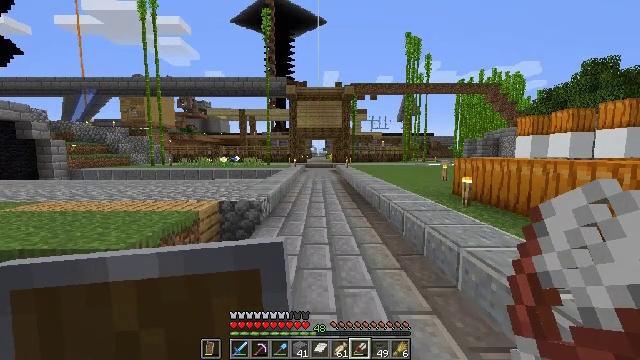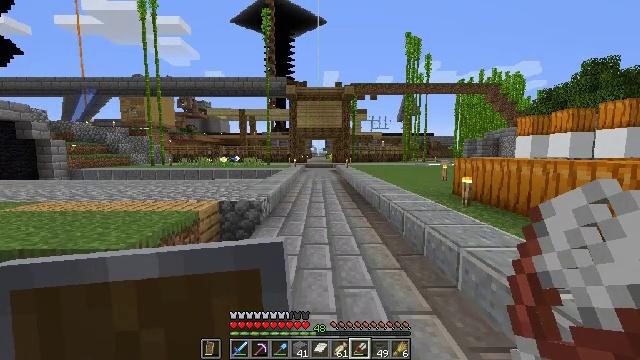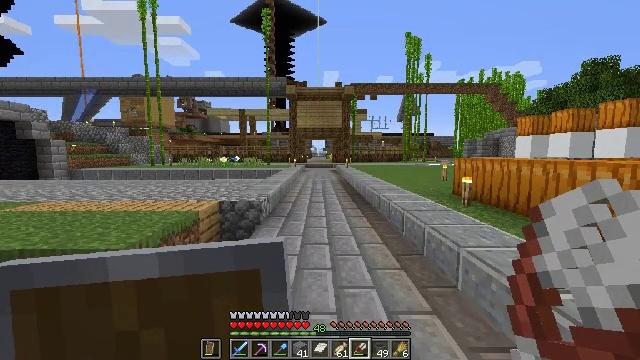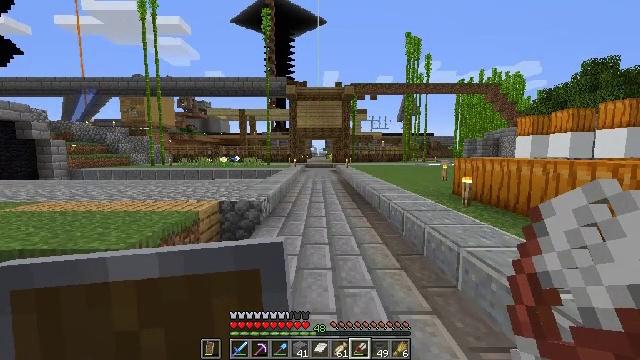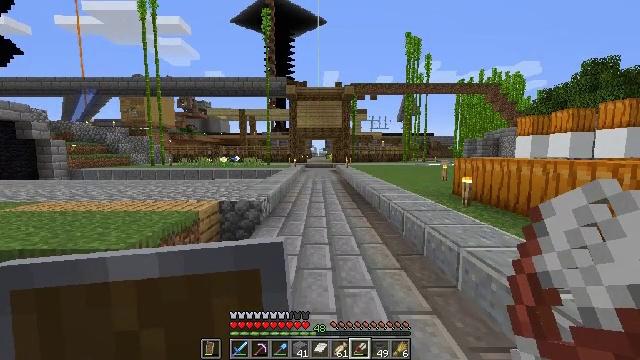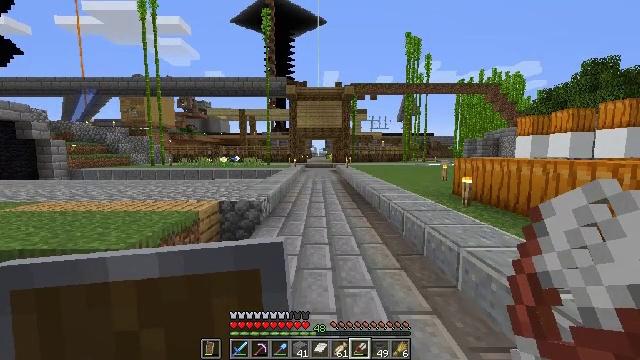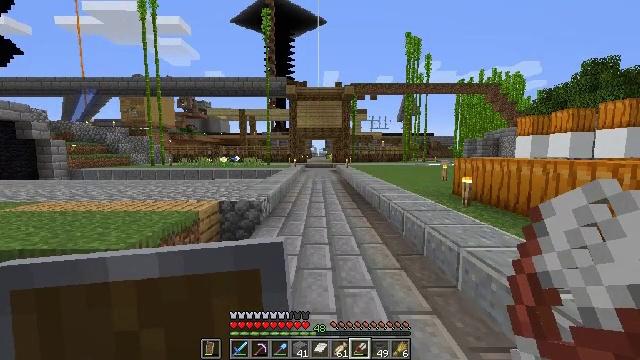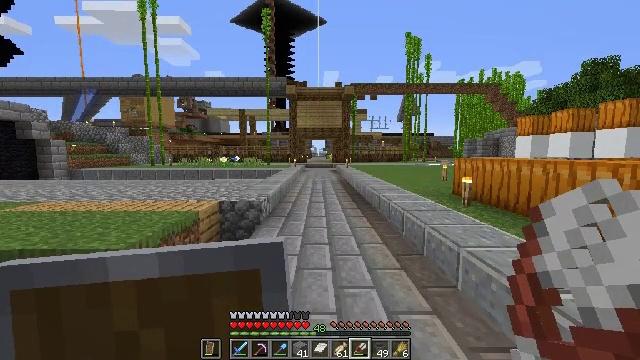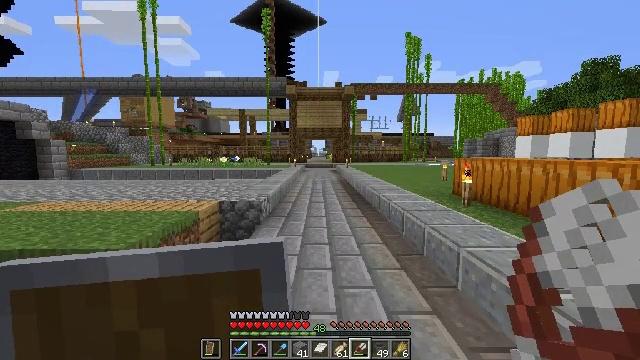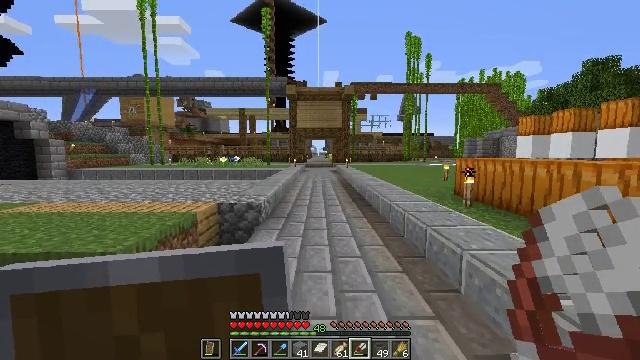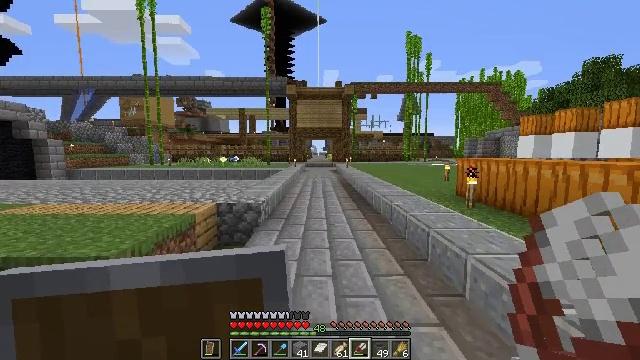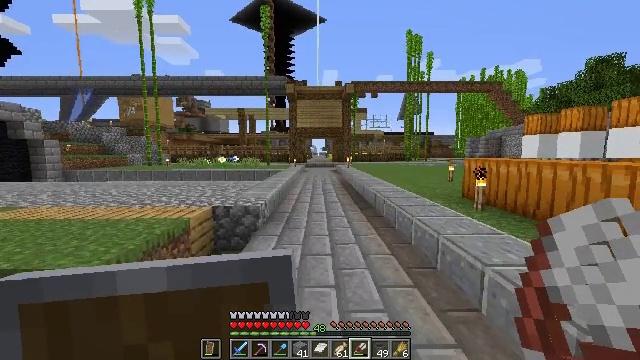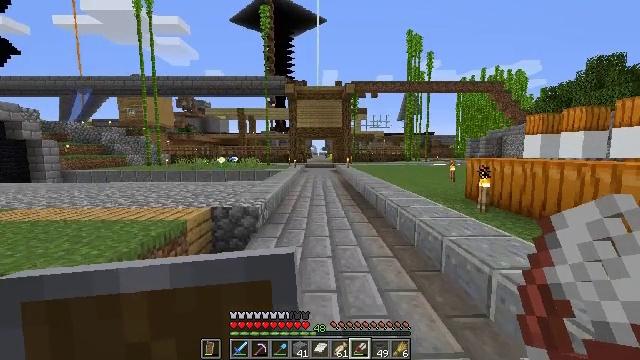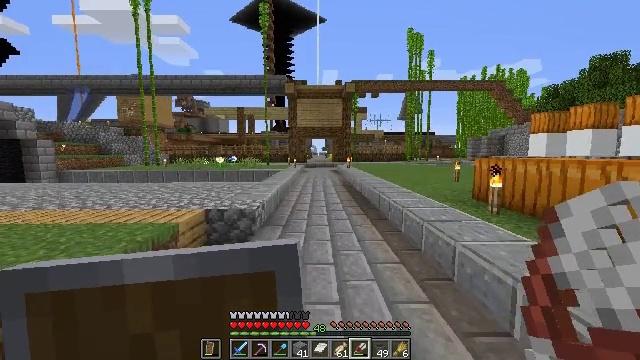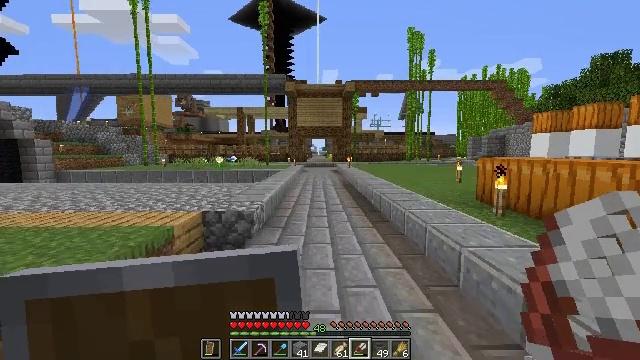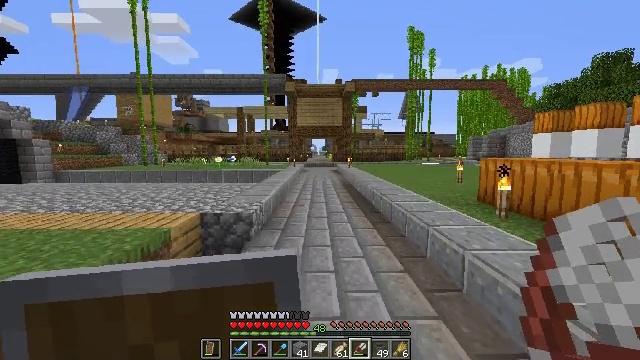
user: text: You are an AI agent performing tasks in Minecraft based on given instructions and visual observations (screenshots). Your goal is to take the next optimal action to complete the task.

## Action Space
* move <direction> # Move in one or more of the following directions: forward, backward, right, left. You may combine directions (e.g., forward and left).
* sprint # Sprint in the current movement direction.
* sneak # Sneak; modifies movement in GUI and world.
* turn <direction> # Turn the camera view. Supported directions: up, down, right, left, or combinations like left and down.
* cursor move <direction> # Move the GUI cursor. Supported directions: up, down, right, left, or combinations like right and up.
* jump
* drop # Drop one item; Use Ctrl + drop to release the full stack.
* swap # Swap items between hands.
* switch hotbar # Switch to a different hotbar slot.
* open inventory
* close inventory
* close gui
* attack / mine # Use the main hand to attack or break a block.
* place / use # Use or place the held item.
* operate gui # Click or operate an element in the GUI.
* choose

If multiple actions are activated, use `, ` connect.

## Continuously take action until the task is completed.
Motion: motion action
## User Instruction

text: Make packed ice by combining ice blocks in the grid.
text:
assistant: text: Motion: no_op
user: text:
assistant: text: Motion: no_op
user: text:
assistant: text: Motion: no_op
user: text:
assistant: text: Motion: no_op
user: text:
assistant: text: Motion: no_op
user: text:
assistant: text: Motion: no_op
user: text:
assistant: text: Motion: no_op
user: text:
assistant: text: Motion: no_op
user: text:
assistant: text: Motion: move forward
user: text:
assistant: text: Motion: move forward
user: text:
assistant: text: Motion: move forward
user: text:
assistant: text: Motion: move forward
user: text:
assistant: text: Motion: move forward
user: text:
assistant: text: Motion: move forward
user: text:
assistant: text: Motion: move forward
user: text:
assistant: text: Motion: move forward
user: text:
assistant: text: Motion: move forward
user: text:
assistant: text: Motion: move forward
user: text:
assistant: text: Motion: move forward
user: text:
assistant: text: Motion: move forward
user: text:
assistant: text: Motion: move forward
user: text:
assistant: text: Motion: move forward
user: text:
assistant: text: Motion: move forward
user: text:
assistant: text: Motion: move forward
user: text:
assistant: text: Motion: move forward
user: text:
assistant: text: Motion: move forward
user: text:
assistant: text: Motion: move forward
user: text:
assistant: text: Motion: move forward
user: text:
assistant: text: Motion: move forward
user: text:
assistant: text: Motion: move forward